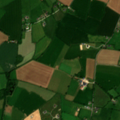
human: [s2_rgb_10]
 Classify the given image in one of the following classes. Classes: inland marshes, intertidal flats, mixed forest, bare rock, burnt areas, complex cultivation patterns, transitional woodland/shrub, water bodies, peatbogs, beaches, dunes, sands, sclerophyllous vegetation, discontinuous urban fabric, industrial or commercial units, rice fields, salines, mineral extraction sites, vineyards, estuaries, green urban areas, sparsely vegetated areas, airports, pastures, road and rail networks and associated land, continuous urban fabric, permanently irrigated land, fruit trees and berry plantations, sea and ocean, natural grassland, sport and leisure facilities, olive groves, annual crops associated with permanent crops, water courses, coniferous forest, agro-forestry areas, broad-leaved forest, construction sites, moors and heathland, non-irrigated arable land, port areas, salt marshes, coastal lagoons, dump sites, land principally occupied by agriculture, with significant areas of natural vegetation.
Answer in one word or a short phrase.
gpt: non-irrigated arable land, pastures